Question: I have an tableview which is loaded from a mutablearray as listed below. However I need to asign each item in the array an ID and have a tickbox next to the item. Basically it's preferences for our search, it lets users prioritise by whichever tickboxes are ticked. So I'll want to save which items are ticked to a plist or similar.
Heres how the array is loaded:
'''
arryTableIconsText = [[NSMutableArray alloc] init];
[arryTableIconsText addObject:@"Facilities for partially sighted or blind people"];
[arryTableIconsText addObject:@"An 'assistance dogs welcome' policy"];
[arryTableIconsText addObject:@"Disabled access facilities for wheelchair users (with assistance)"];
*more items added here*
arryTableIcons = [[NSMutableArray alloc] init];
[arryTableIcons addObject:@"visuallyImpaired_off.png"];
[arryTableIcons addObject:@"guidedogs_off.png"];
[arryTableIcons addObject:@"wheelchairassist_off.png"];
*more items added here*
'''
And then loaded in to a table like so:
'''
- (UITableViewCell *)tableView:(UITableView *)tableView cellForRowAtIndexPath:(NSIndexPath *)indexPath {
static NSString *CellIdentifier = @"Cell";
UITableViewCell *cell = [tableView dequeueReusableCellWithIdentifier:CellIdentifier];
if (cell == nil) {
cell = [[[UITableViewCell alloc] initWithFrame:CGRectZero reuseIdentifier:CellIdentifier] autorelease];
}
cell.textLabel.lineBreakMode = UILineBreakModeWordWrap;
cell.textLabel.numberOfLines = 0;
cell.textLabel.font = [UIFont fontWithName:@"Helvetica" size:17.0];
cell.textLabel.text = [arryTableIconsText objectAtIndex:indexPath.row];
cell.imageView.image = [UIImage imageNamed:[arryTableIcons objectAtIndex:indexPath.row]];
return cell;
}
'''
The result is the following:

But I don't know where to go from here to convert it in to a checkbox to the right of each cell with the ID saved?
Any tips really will be appreciated, Tom
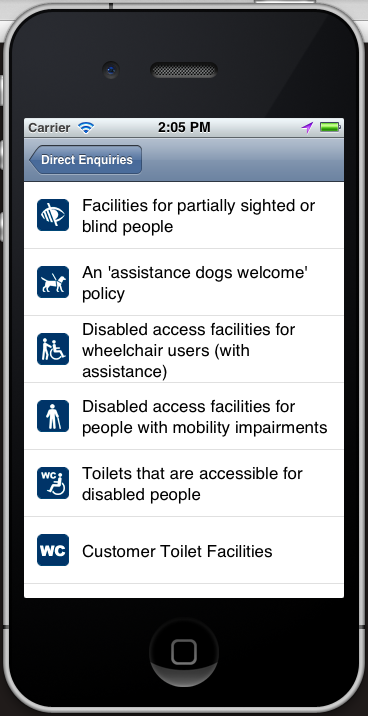
Answer: Use an 'NSMutableIndexSet' instance variable and populate it with the index of the cells being checked.
Then in the 'cellForRowAtIndexPath' method, set the accessory type of the cell to 'UITableViewCellAccessoryTypeCheckmark' or 'UITableViewCellAccessoryTypeNone' depending on whereas the indexPath.row is in the 'NSMutableIndexSet or not.'
Finally, when the cell is tapped, add the indexPath.row to the indexset if not alread, or remove it if it already was present, to toggle the status of the corresponding cell, then call 'reloadData' on the tableView.
I see in your code too that you are not familiar with the reuse mechanism of UITableViewCells. You should read the "Table View Programming Guide" in Apple's documentation and learn how to implement cellForRowAtIndexPath in a more efficient and reactive way (in term of reactivity and memory footprint)
---
### Example
'''
// Let selectedCellIndexes be an instance variable in your .h of type NSMutableIndexSet*
// Initialize it (probably at the same place you initialise your texts & icons, once for all, probably in your init method
selectedCellIndexes = [[NSMutableIndexSet alloc] init];
'''
Then to fill the cells:
'''
-(UITableViewCell*)tableView:(UITableView*)tv cellForRowAtIndexPath:(NSIndexPath*)indexPath {
// Try to recycle and already allocated cell (but not used anymore so we can reuse it)
UITableViewCell* cell = [tv dequeueCellWithReuseIdentifier:...];
if (cell == nil) {
// If we didn't manage to get a reusable (existing) cell to recycle it
// then allocate a new one and configure its general properties common to all cells
cell = [[[UITableViewCell alloc] initWithStyle:... reuseIdentifier:...] autorelease];
// ... configure stuff that are common to all your cells : lineBreakMode, numberOfLines, font... once for all
cell.textLabel.lineBreakMode = UILineBreakModeWordWrap;
cell.textLabel.numberOfLines = 0;
cell.textLabel.font = [UIFont fontWithName:@"Helvetica" size:17.0];
}
// Then here change the stuff that are different between each cell
// (this code will be executed if the cell has just been allocated as well as if the cell is an old cell being recycled)
cell.textLabel.text = [arryTableIconsText objectAtIndex:indexPath.row];
cell.imageView.image = [UIImage imageNamed:[arryTableIcons objectAtIndex:indexPath.row]];
cell.accessoryType = [selectedCellIndexes containsIndex:indexPath.row] ? UITableViewCellAccessoryTypeCheckmark : UITableViewCellAccessoryTypeNone;
return cell;
}
'''
And finally, to toggle the checkmarks:
'''
- (void)tableView:(UITableView *)tableView didSelectRowAtIndexPath:(NSIndexPath *)indexPath {
if ([selectedCellIndexes containsIndex:indexPath.row]) {
[selectedCellIndexes removeIndex:indexPath.row];
} else {
[selectedCellIndexes addIndex:indexPath.row];
}
[tableView reloadData];
}
'''